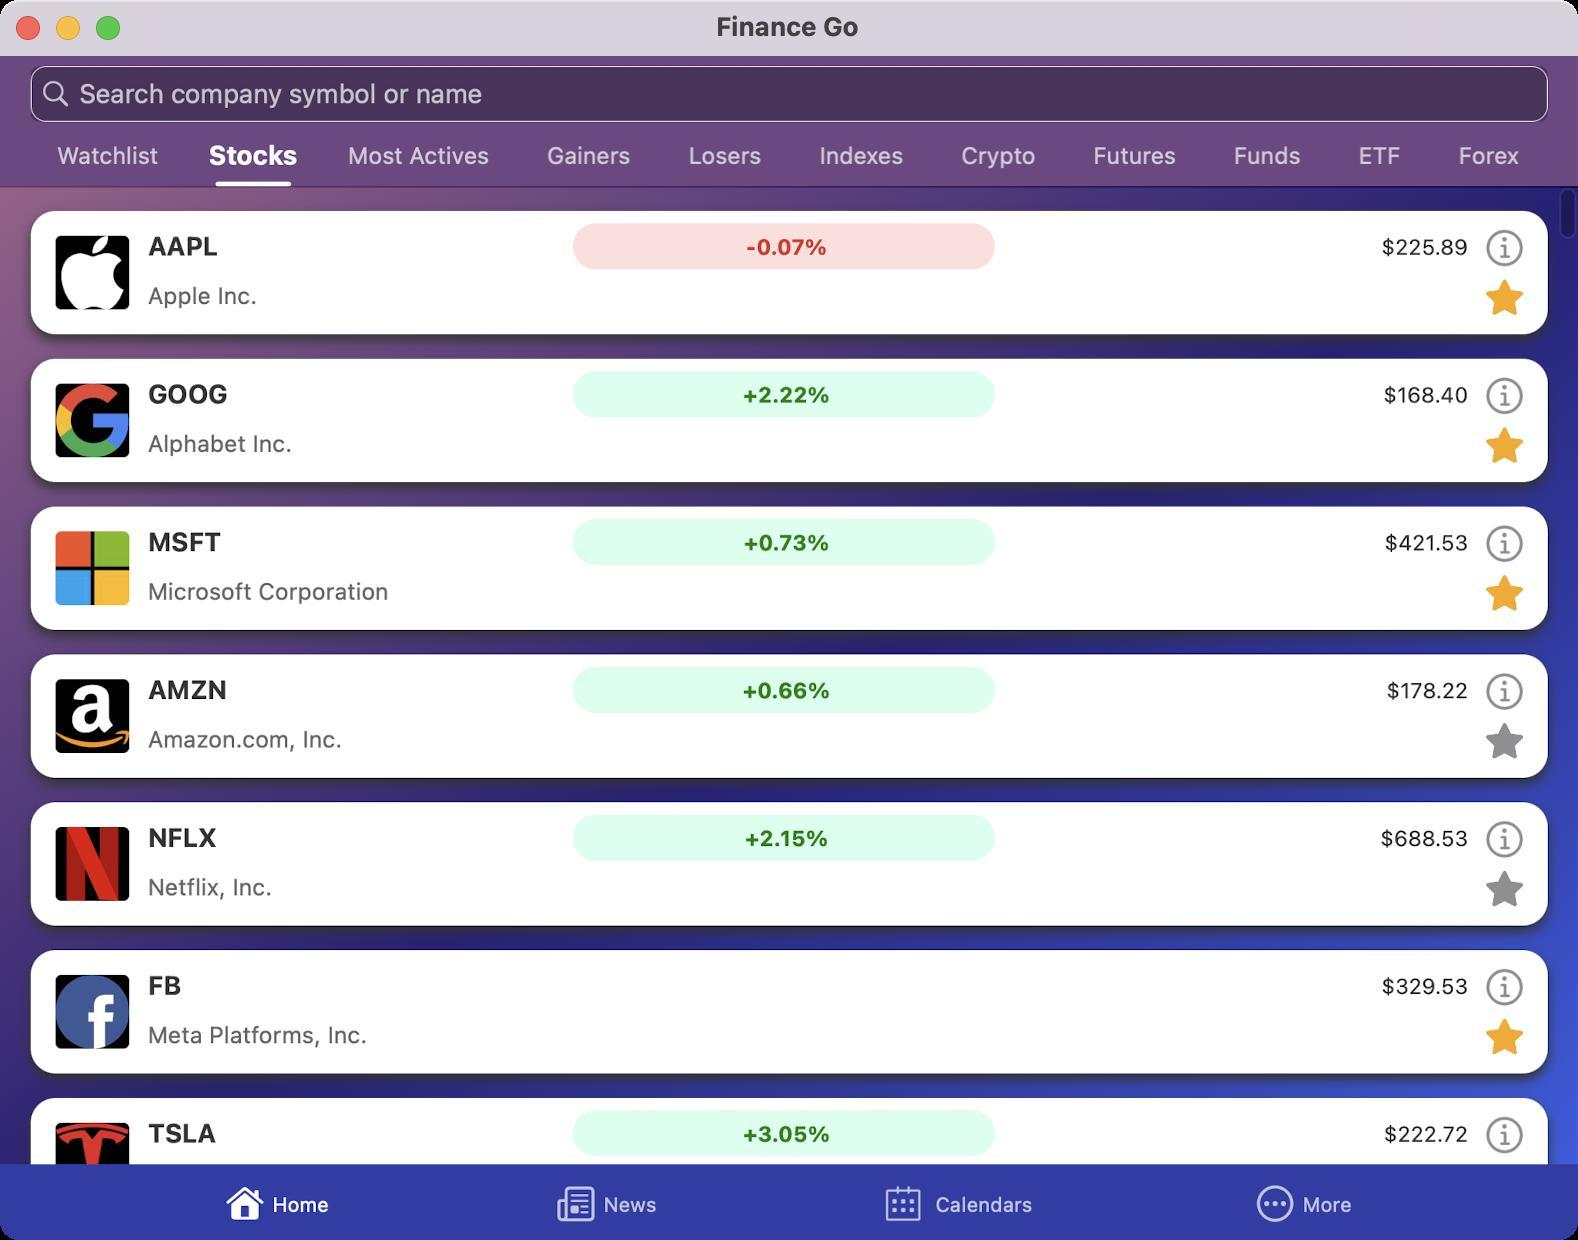
Accessibility tree:
{"name": "Finance_Go", "role": "AXWindow", "description": null, "role_description": "standard window", "value": null, "position": "352.00;95.00", "size": "789;620", "children": [{"name": null, "role": "AXGroup", "description": null, "role_description": "group", "value": null, "position": "0.00;0.00", "size": "789;620", "children": [{"name": null, "role": "AXGroup", "description": null, "role_description": "group", "value": null, "position": "0.00;0.00", "size": "789;621", "children": [{"name": null, "role": "AXGroup", "description": null, "role_description": "group", "value": null, "position": "0.00;0.00", "size": "789;621", "children": [{"name": null, "role": "AXGroup", "description": null, "role_description": "Nav bar", "value": null, "position": "0.00;27.72", "size": "789;38", "children": [{"name": null, "role": "AXTextField", "description": "Search company symbol or name", "role_description": "search text field", "value": "", "position": "15.40;33.11", "size": "758;28", "children": []}]}, {"name": null, "role": "AXGroup", "description": null, "role_description": "group", "value": null, "position": "0.00;0.00", "size": "789;621", "children": [{"name": null, "role": "AXGroup", "description": null, "role_description": "group", "value": null, "position": "0.00;0.00", "size": "789;621", "children": [{"name": null, "role": "AXGroup", "description": null, "role_description": "collection", "value": null, "position": "0.00;62.37", "size": "789;31", "children": [{"name": null, "role": "AXGroup", "description": null, "role_description": "group", "value": null, "position": "28.49;62.37", "size": "51;31", "children": [{"name": null, "role": "AXStaticText", "description": "Watchlist", "role_description": "text", "value": null, "position": "28.49;70.46", "size": "51;15", "children": []}]}, {"name": null, "role": "AXGroup", "description": null, "role_description": "group", "value": null, "position": "107.80;62.37", "size": "38;31", "children": [{"name": null, "role": "AXStaticText", "description": "Stocks", "role_description": "text", "value": null, "position": "104.34;70.07", "size": "45;15", "children": []}]}, {"name": null, "role": "AXGroup", "description": null, "role_description": "group", "value": null, "position": "174.02;62.37", "size": "71;31", "children": [{"name": null, "role": "AXStaticText", "description": "Most Actives", "role_description": "text", "value": null, "position": "174.02;70.46", "size": "71;15", "children": []}]}, {"name": null, "role": "AXGroup", "description": null, "role_description": "group", "value": null, "position": "273.35;62.37", "size": "42;31", "children": [{"name": null, "role": "AXStaticText", "description": "Gainers", "role_description": "text", "value": null, "position": "273.54;70.46", "size": "42;15", "children": []}]}, {"name": null, "role": "AXGroup", "description": null, "role_description": "group", "value": null, "position": "344.19;62.37", "size": "37;31", "children": [{"name": null, "role": "AXStaticText", "description": "Losers", "role_description": "text", "value": null, "position": "344.38;70.46", "size": "37;15", "children": []}]}, {"name": null, "role": "AXGroup", "description": null, "role_description": "group", "value": null, "position": "409.64;62.37", "size": "42;31", "children": [{"name": null, "role": "AXStaticText", "description": "Indexes", "role_description": "text", "value": null, "position": "409.83;70.46", "size": "42;15", "children": []}]}, {"name": null, "role": "AXGroup", "description": null, "role_description": "group", "value": null, "position": "480.48;62.37", "size": "38;31", "children": [{"name": null, "role": "AXStaticText", "description": "Crypto", "role_description": "text", "value": null, "position": "480.67;70.46", "size": "37;15", "children": []}]}, {"name": null, "role": "AXGroup", "description": null, "role_description": "group", "value": null, "position": "546.70;62.37", "size": "42;31", "children": [{"name": null, "role": "AXStaticText", "description": "Futures", "role_description": "text", "value": null, "position": "546.70;70.46", "size": "42;15", "children": []}]}, {"name": null, "role": "AXGroup", "description": null, "role_description": "group", "value": null, "position": "616.77;62.37", "size": "34;31", "children": [{"name": null, "role": "AXStaticText", "description": "Funds", "role_description": "text", "value": null, "position": "616.96;70.46", "size": "33;15", "children": []}]}, {"name": null, "role": "AXGroup", "description": null, "role_description": "group", "value": null, "position": "679.14;62.37", "size": "22;31", "children": [{"name": null, "role": "AXStaticText", "description": "ETF", "role_description": "text", "value": null, "position": "679.33;70.46", "size": "21;15", "children": []}]}, {"name": null, "role": "AXGroup", "description": null, "role_description": "group", "value": null, "position": "729.19;62.37", "size": "31;31", "children": [{"name": null, "role": "AXStaticText", "description": "Forex", "role_description": "text", "value": null, "position": "729.38;70.46", "size": "30;15", "children": []}]}]}, {"name": null, "role": "AXGroup", "description": null, "role_description": "table", "value": null, "position": "0.00;93.17", "size": "789;527", "children": [{"name": null, "role": "AXGroup", "description": null, "role_description": "group", "value": "", "position": "0.00;99.33", "size": "789;74", "children": [{"name": null, "role": "AXStaticText", "description": "AAPL, -0.07%, $225.89, Apple Inc.", "role_description": "text", "value": "", "position": "0.00;99.33", "size": "789;74", "children": []}, {"name": null, "role": "AXButton", "description": "icon info", "role_description": "button", "value": null, "position": "743.05;114.73", "size": "18;18", "children": []}, {"name": null, "role": "AXButton", "description": "icon star", "role_description": "button", "value": null, "position": "743.05;139.37", "size": "18;18", "children": []}]}, {"name": null, "role": "AXGroup", "description": null, "role_description": "group", "value": "", "position": "0.00;173.25", "size": "789;74", "children": [{"name": null, "role": "AXStaticText", "description": "GOOG, +2.22%, $168.40, Alphabet Inc.", "role_description": "text", "value": "", "position": "0.00;173.25", "size": "789;74", "children": []}, {"name": null, "role": "AXButton", "description": "icon info", "role_description": "button", "value": null, "position": "743.05;188.65", "size": "18;18", "children": []}, {"name": null, "role": "AXButton", "description": "icon star", "role_description": "button", "value": null, "position": "743.05;213.29", "size": "18;18", "children": []}]}, {"name": null, "role": "AXGroup", "description": null, "role_description": "group", "value": "", "position": "0.00;247.17", "size": "789;74", "children": [{"name": null, "role": "AXStaticText", "description": "MSFT, +0.73%, $421.53, Microsoft Corporation", "role_description": "text", "value": "", "position": "0.00;247.17", "size": "789;74", "children": []}, {"name": null, "role": "AXButton", "description": "icon info", "role_description": "button", "value": null, "position": "743.05;262.57", "size": "18;18", "children": []}, {"name": null, "role": "AXButton", "description": "icon star", "role_description": "button", "value": null, "position": "743.05;287.21", "size": "18;18", "children": []}]}, {"name": null, "role": "AXGroup", "description": null, "role_description": "group", "value": "", "position": "0.00;321.09", "size": "789;74", "children": [{"name": null, "role": "AXStaticText", "description": "AMZN, +0.66%, $178.22, Amazon.com, Inc.", "role_description": "text", "value": "", "position": "0.00;321.09", "size": "789;74", "children": []}, {"name": null, "role": "AXButton", "description": "icon info", "role_description": "button", "value": null, "position": "743.05;336.49", "size": "18;18", "children": []}, {"name": null, "role": "AXButton", "description": "icon star", "role_description": "button", "value": null, "position": "743.05;361.13", "size": "18;18", "children": []}]}, {"name": null, "role": "AXGroup", "description": null, "role_description": "group", "value": "", "position": "0.00;395.01", "size": "789;74", "children": [{"name": null, "role": "AXStaticText", "description": "NFLX, +2.15%, $688.53, Netflix, Inc.", "role_description": "text", "value": "", "position": "0.00;395.01", "size": "789;74", "children": []}, {"name": null, "role": "AXButton", "description": "icon info", "role_description": "button", "value": null, "position": "743.05;410.41", "size": "18;18", "children": []}, {"name": null, "role": "AXButton", "description": "icon star", "role_description": "button", "value": null, "position": "743.05;435.05", "size": "18;18", "children": []}]}, {"name": null, "role": "AXGroup", "description": null, "role_description": "group", "value": "", "position": "0.00;468.93", "size": "789;74", "children": [{"name": null, "role": "AXStaticText", "description": "FB, $329.53, Meta Platforms, Inc.", "role_description": "text", "value": "", "position": "0.00;468.93", "size": "789;74", "children": []}, {"name": null, "role": "AXButton", "description": "icon info", "role_description": "button", "value": null, "position": "743.05;484.33", "size": "18;18", "children": []}, {"name": null, "role": "AXButton", "description": "icon star", "role_description": "button", "value": null, "position": "743.05;508.97", "size": "18;18", "children": []}]}, {"name": null, "role": "AXGroup", "description": null, "role_description": "group", "value": "", "position": "0.00;542.85", "size": "789;74", "children": [{"name": null, "role": "AXStaticText", "description": "TSLA, +3.05%, $222.72, Tesla, Inc.", "role_description": "text", "value": "", "position": "0.00;542.85", "size": "789;74", "children": []}, {"name": null, "role": "AXButton", "description": "icon info", "role_description": "button", "value": null, "position": "743.05;558.25", "size": "18;18", "children": []}, {"name": null, "role": "AXButton", "description": "icon star", "role_description": "button", "value": null, "position": "743.05;582.89", "size": "18;18", "children": []}]}, {"name": null, "role": "AXGroup", "description": null, "role_description": "group", "value": "", "position": "0.00;616.77", "size": "789;74", "children": [{"name": null, "role": "AXStaticText", "description": "NVDA, +4.35%, $130.00, NVIDIA Corporation", "role_description": "text", "value": "", "position": "0.00;616.77", "size": "789;74", "children": []}, {"name": null, "role": "AXButton", "description": "icon info", "role_description": "button", "value": null, "position": "743.05;632.17", "size": "18;18", "children": []}, {"name": null, "role": "AXButton", "description": "icon star", "role_description": "button", "value": null, "position": "743.05;656.81", "size": "18;18", "children": []}]}]}]}]}]}, {"name": null, "role": "AXGroup", "description": "Tab Bar", "role_description": "group", "value": null, "position": "0.00;582.12", "size": "789;38", "children": [{"name": null, "role": "AXRadioButton", "description": "Home", "role_description": "tab", "value": 1, "position": "57.75;582.89", "size": "162;38", "children": []}, {"name": null, "role": "AXRadioButton", "description": "News", "role_description": "tab", "value": 0, "position": "223.30;582.89", "size": "161;38", "children": []}, {"name": null, "role": "AXRadioButton", "description": "Calendars", "role_description": "tab", "value": 0, "position": "387.31;582.89", "size": "182;38", "children": []}, {"name": null, "role": "AXRadioButton", "description": "More", "role_description": "tab", "value": 0, "position": "572.88;582.89", "size": "159;38", "children": []}]}]}]}, {"name": null, "role": "AXButton", "description": null, "role_description": "close button", "value": null, "position": "7.00;6.00", "size": "14;16", "children": []}, {"name": null, "role": "AXButton", "description": null, "role_description": "full screen button", "value": null, "position": "47.00;6.00", "size": "14;16", "children": [{"name": null, "role": "AXGroup", "description": null, "role_description": "group", "value": null, "position": "47.00;6.00", "size": "14;16", "children": [{"name": null, "role": "AXGroup", "description": null, "role_description": "group", "value": null, "position": "47.00;6.00", "size": "14;16", "children": []}]}]}, {"name": null, "role": "AXButton", "description": null, "role_description": "minimize button", "value": null, "position": "27.00;6.00", "size": "14;16", "children": []}, {"name": null, "role": "AXStaticText", "description": null, "role_description": "text", "value": "Finance Go", "position": "356.00;5.00", "size": "76;16", "children": []}]}